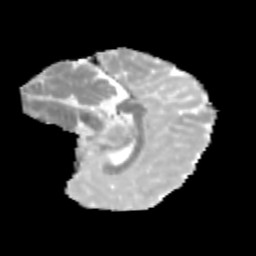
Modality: MD
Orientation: sagittal
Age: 11
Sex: female
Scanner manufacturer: siemens
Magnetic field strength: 3 T
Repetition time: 3.8 s
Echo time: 0.07 s